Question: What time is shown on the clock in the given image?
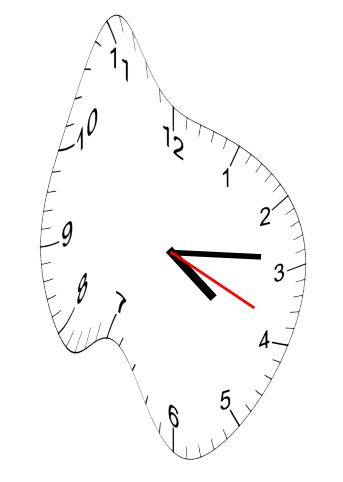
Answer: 04:14:19